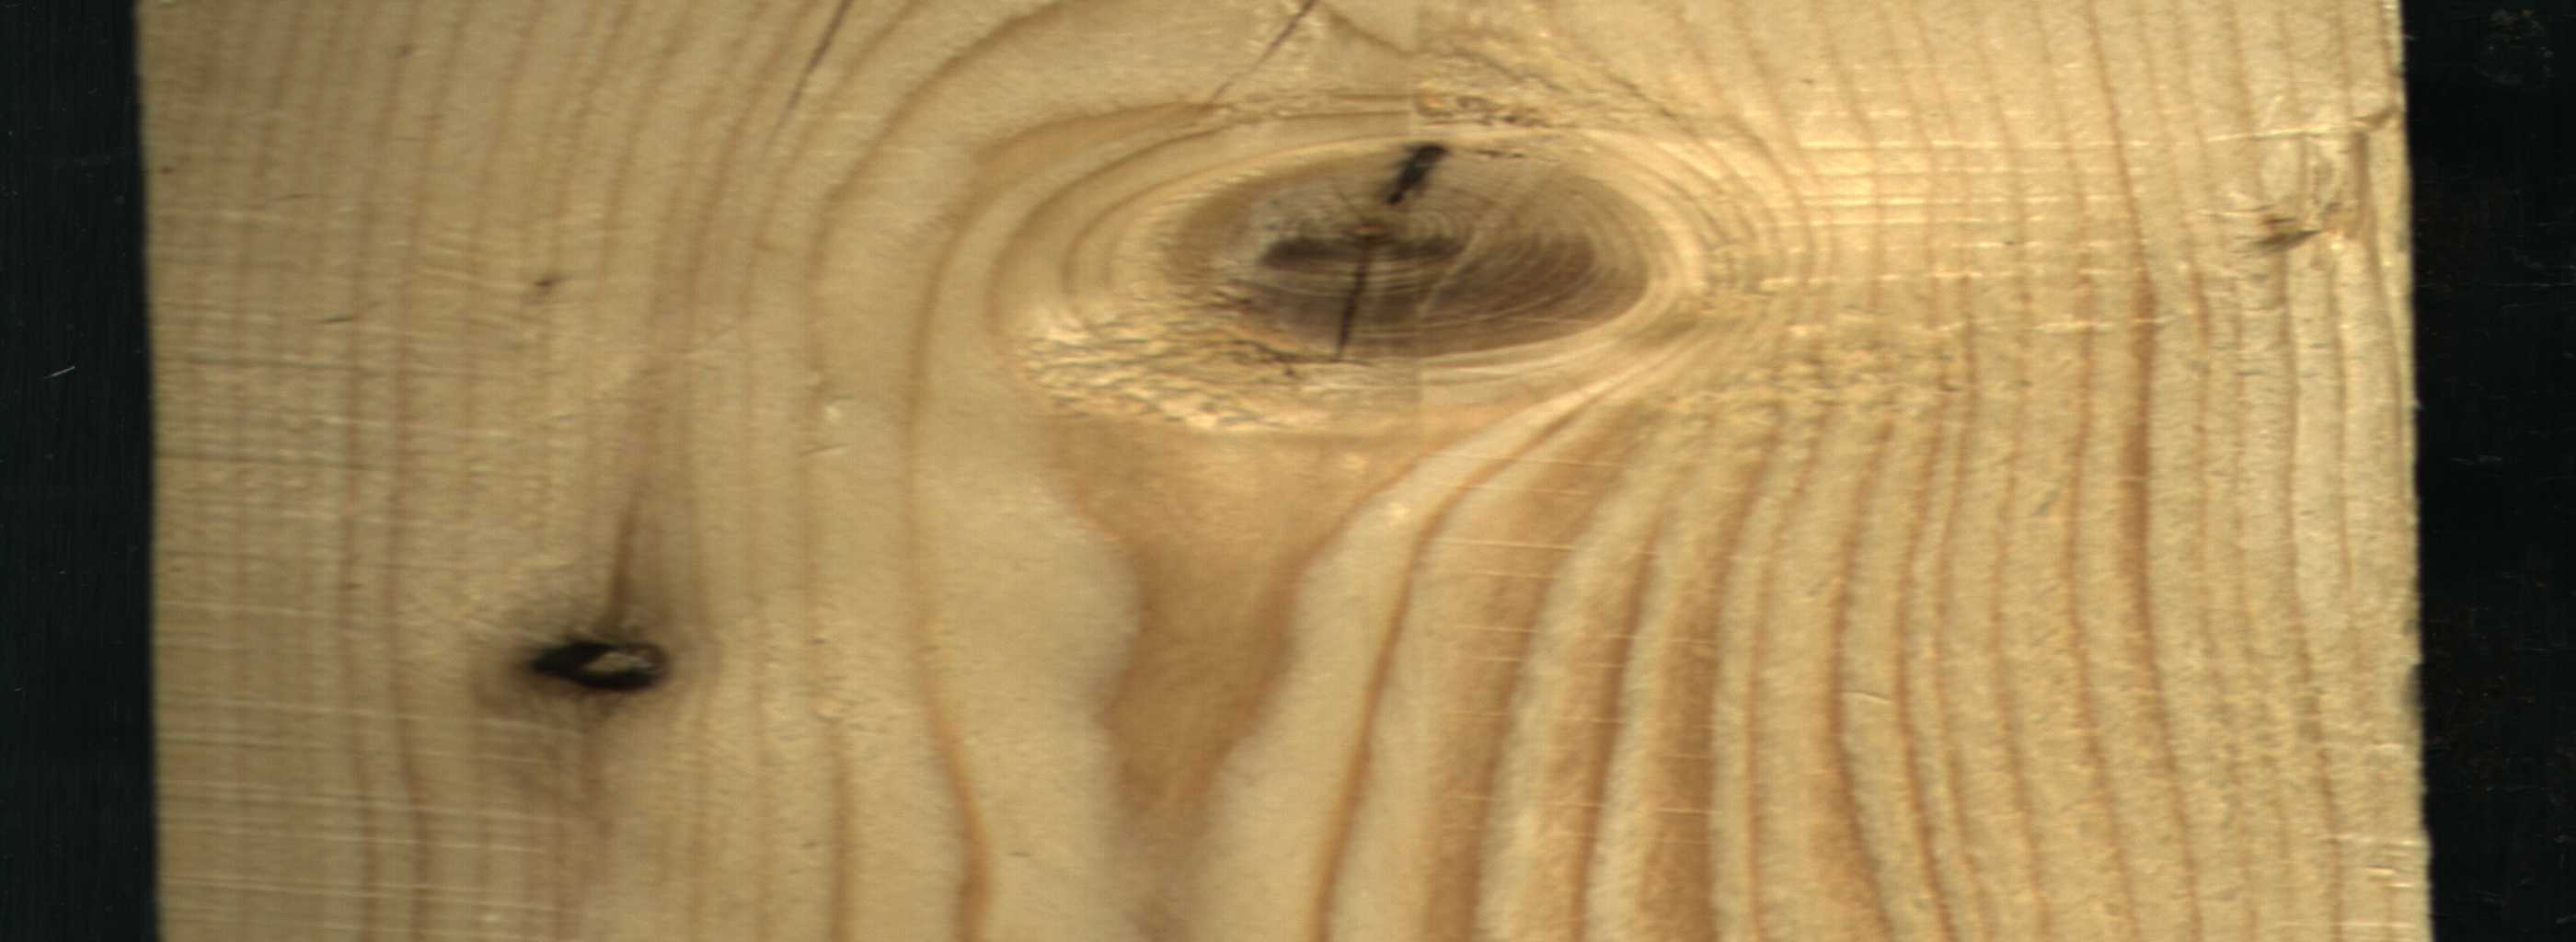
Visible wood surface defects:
Crack
Crack
knot_with_crack
Dead_Knot